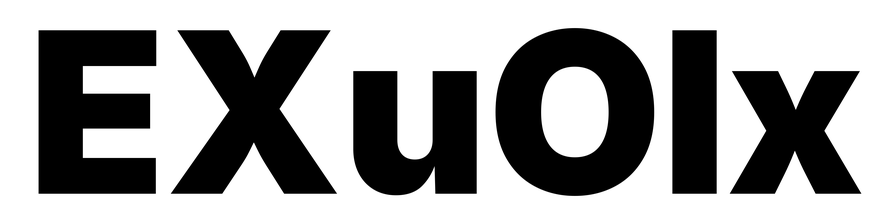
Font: Inter_Black